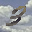
Label: 3